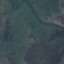
Land use / land cover class: HerbaceousVegetation